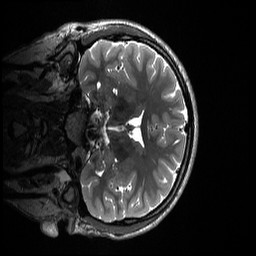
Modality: T2w
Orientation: coronal
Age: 19
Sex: male